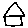
Label: house